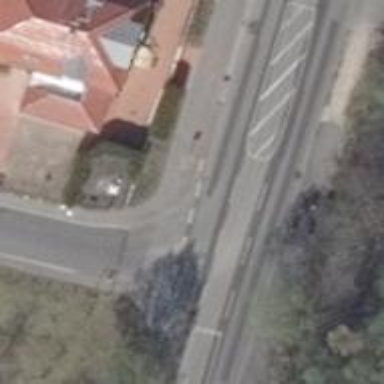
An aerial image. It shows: Asphalt path.